Aerial crown-view tile of a tropical tree (Barro Colorado Island, Panama), acquired 20250124:
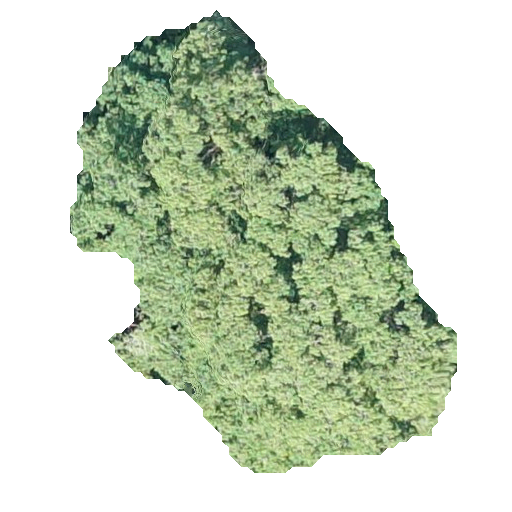
Species: Terminalia oblonga
GBIF accepted scientific name: Terminalia oblonga
Crown area: 163.379 m²